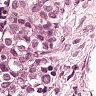
Metastatic tissue present: yes